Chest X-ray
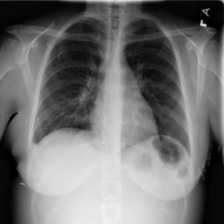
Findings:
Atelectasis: negative
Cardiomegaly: negative
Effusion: negative
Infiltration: negative
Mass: negative
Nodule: negative
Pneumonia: negative
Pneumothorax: negative
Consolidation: negative
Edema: negative
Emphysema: negative
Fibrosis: negative
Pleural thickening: negative
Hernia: negative